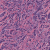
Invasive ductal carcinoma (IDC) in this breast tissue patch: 1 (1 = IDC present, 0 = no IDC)